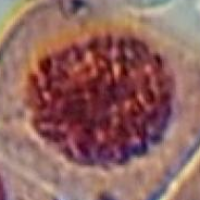
Label: prophase